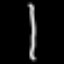
Label: fork